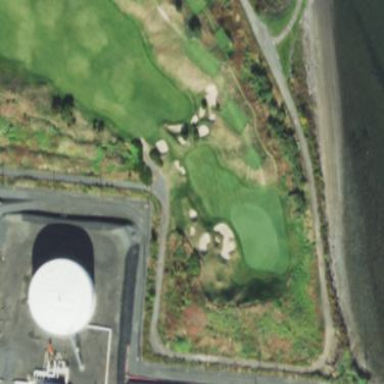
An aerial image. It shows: Area of rough grass used for golf.